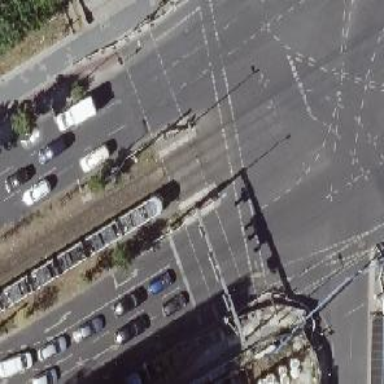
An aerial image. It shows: Traffic island located on footway.